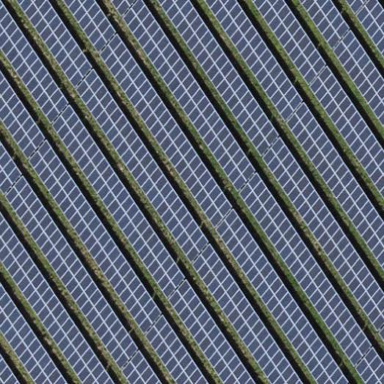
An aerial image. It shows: Solar power generator using photovoltaic method with solar photovoltaic panel types.